Question: I want to create a function that gives me a list of all the nonempty row indices in the example shown below (i.e., 3,4,6,7,8,9,12,15).
After that, I want to select, for example, the third number in this list (i.e., 6).
I can't figure out how to make it happen (I am still fairly new to Google Sheet formulas), so very thankful for your help!
Sheet example:

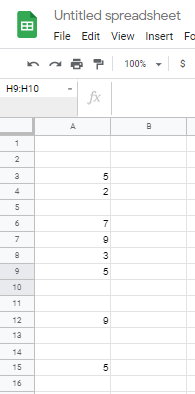
Answer: you are asking for
'''
=SMALL(ArrayFormula(IF(B1:B="",,ROW(B1:B))),3)
'''
<URL>
You can also find using:
'''
=ArrayFormula(IF(B1:B<>"",,ROW(B1:B)))
'''
Change it to the following to get
'''
=ArrayFormula(IF(B1:B="",,ROW(B1:B)))
'''
In any case, I have also included a couple more useful formulas
'''
=SMALL(ArrayFormula(IF(B1:B<>"",,ROW(B1:B))),3)
'''
and finally,
'''
=INDEX(B1:B,SMALL(ArrayFormula(IF(B1:B="",,ROW(B1:B))),3),1)
'''